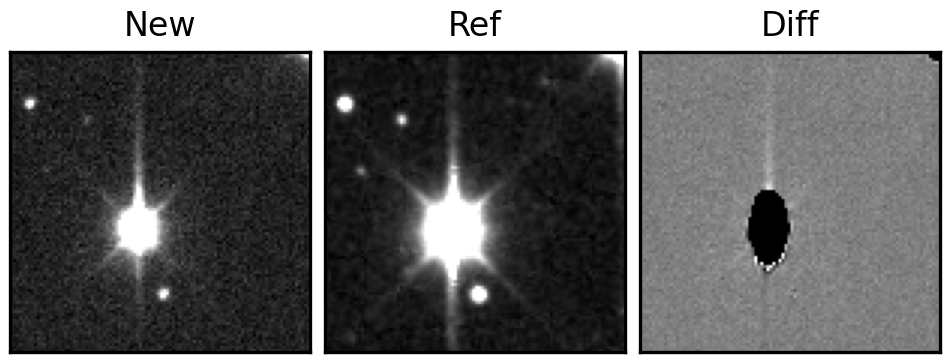
Label: bogus